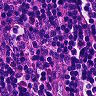
Metastatic tissue present: no